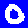
Digit: 0